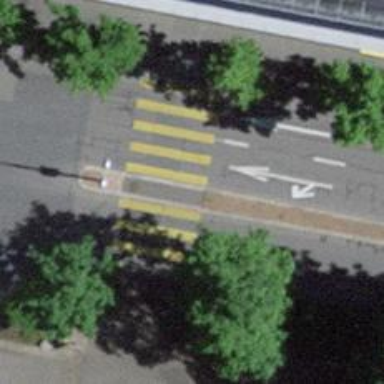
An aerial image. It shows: Marked zebra crossing with island in the middle.